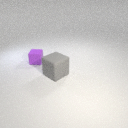
large gray rubber cube in front of small purple rubber cube